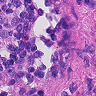
Metastatic tissue present: no